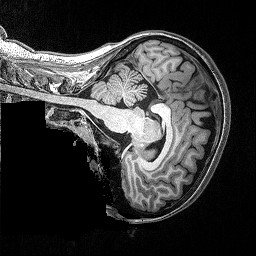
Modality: T1w
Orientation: sagittal
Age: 22
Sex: female
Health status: healthy
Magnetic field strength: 3 T
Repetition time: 2.53 s
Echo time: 0.00331 s